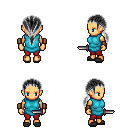
a pixel art fantasy rpg character, female body template, human, tanned skin, teal tunic, red pants, gray ponytail hairstyle, leather bracers, gray slippers, dagger, four views (front, back, left, right), 2x2 character sprite sheet, small pixel art, hard edges, no anti-aliasing